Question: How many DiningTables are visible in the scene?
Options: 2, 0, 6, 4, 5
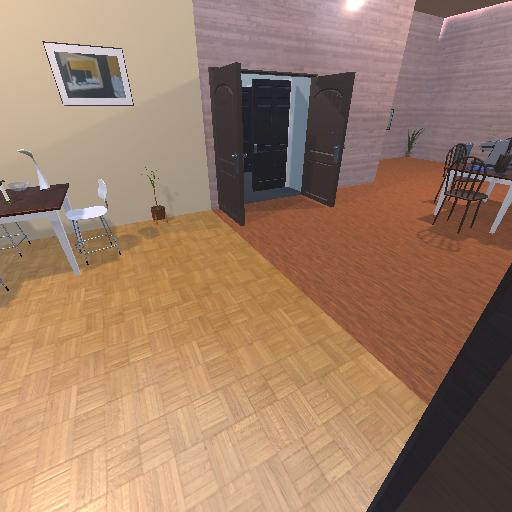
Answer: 2